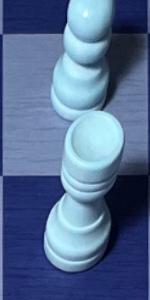
Label: Rook_White